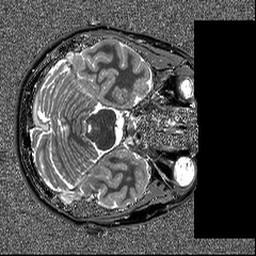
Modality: T1map
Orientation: axial
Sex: female